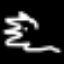
Label: squiggle